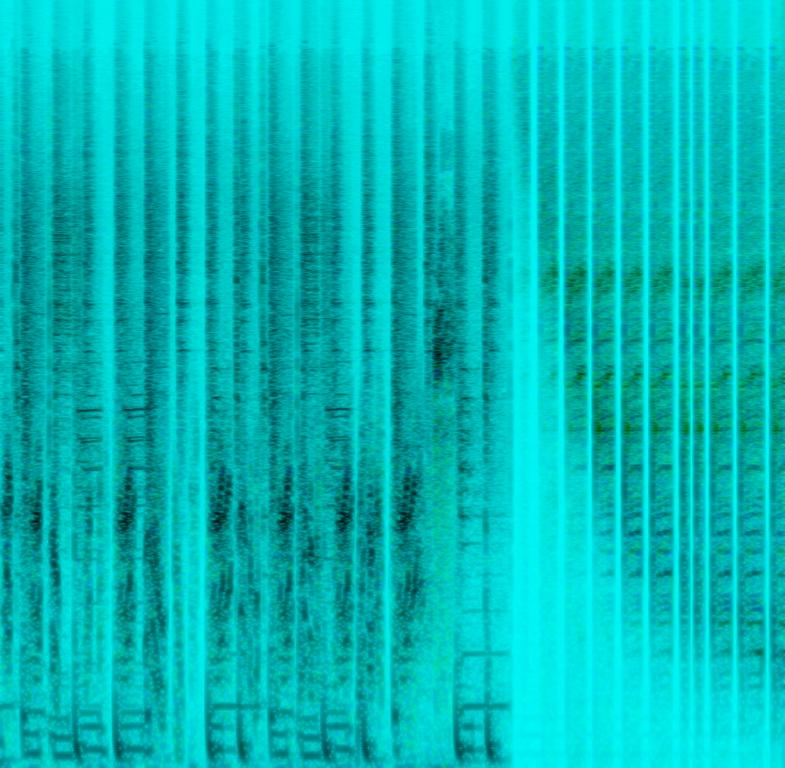
The music excerpt is split into two different songs. The first half features the type of turntable scratches that DJs usually do. A song is running in a loop in the background. In the second half the music fades in and becomes louder but at the same time it sounds as if it's interrupted.